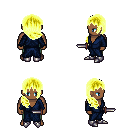
a pixel art fantasy rpg character, male body template, human, dark skin, blue robe, teal pants, gold right-swept hairstyle, metal boots, dagger, four views (front, back, left, right), 2x2 character sprite sheet, small pixel art, hard edges, no anti-aliasing